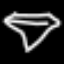
Label: diamond